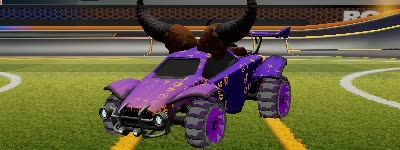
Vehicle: octane